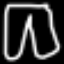
Label: pants